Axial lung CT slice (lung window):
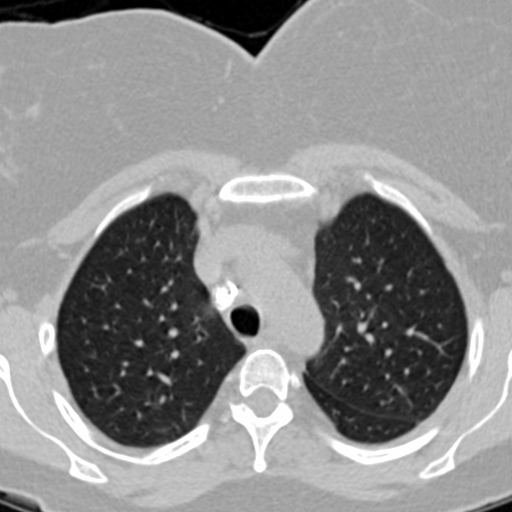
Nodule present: no